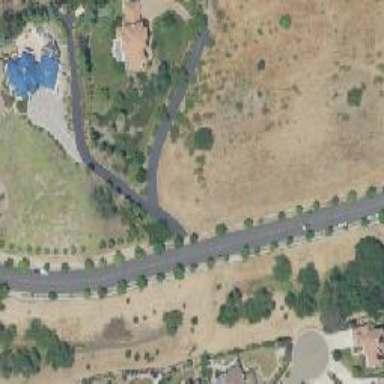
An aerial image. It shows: Driveway leading to service road.